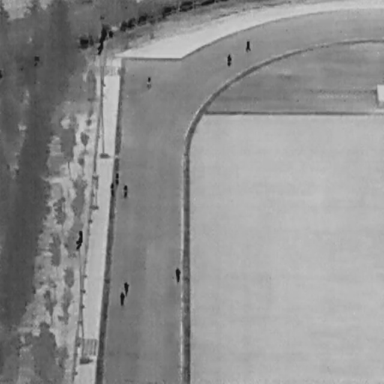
There are nine People in the infrared image.